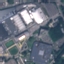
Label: Industrial